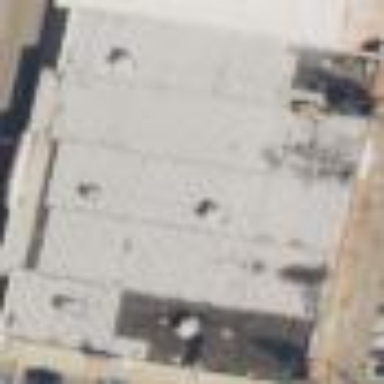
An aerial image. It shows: Commercial building.